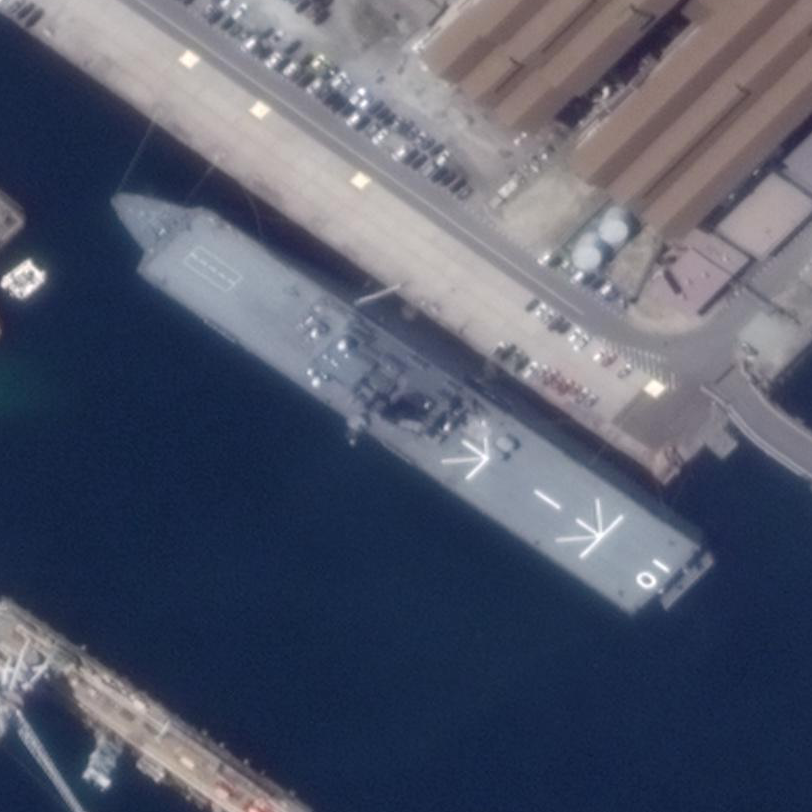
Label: Osumi-class_landing_ship